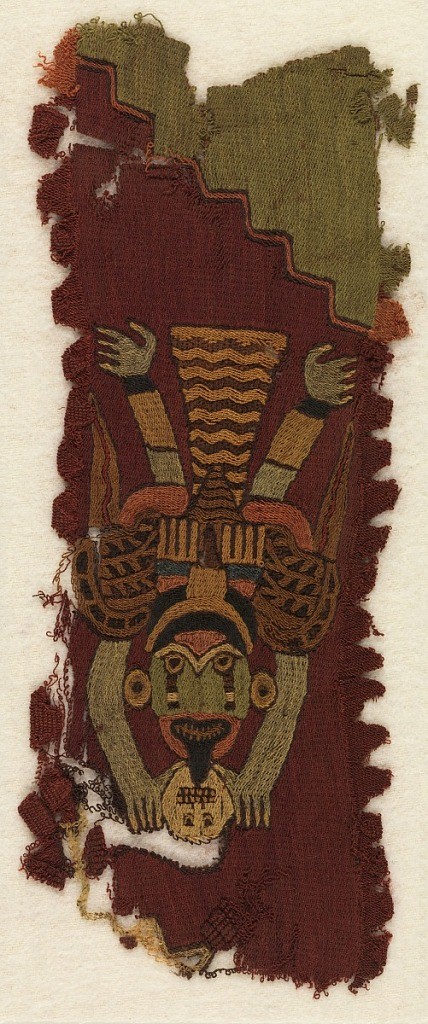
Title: Fragment
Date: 300–100 BC
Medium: wool Technique: embroidered in stem stitch on plain weave foundation
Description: Embroidery in strong colors covering entire surface. Winged figure holding trophy head.